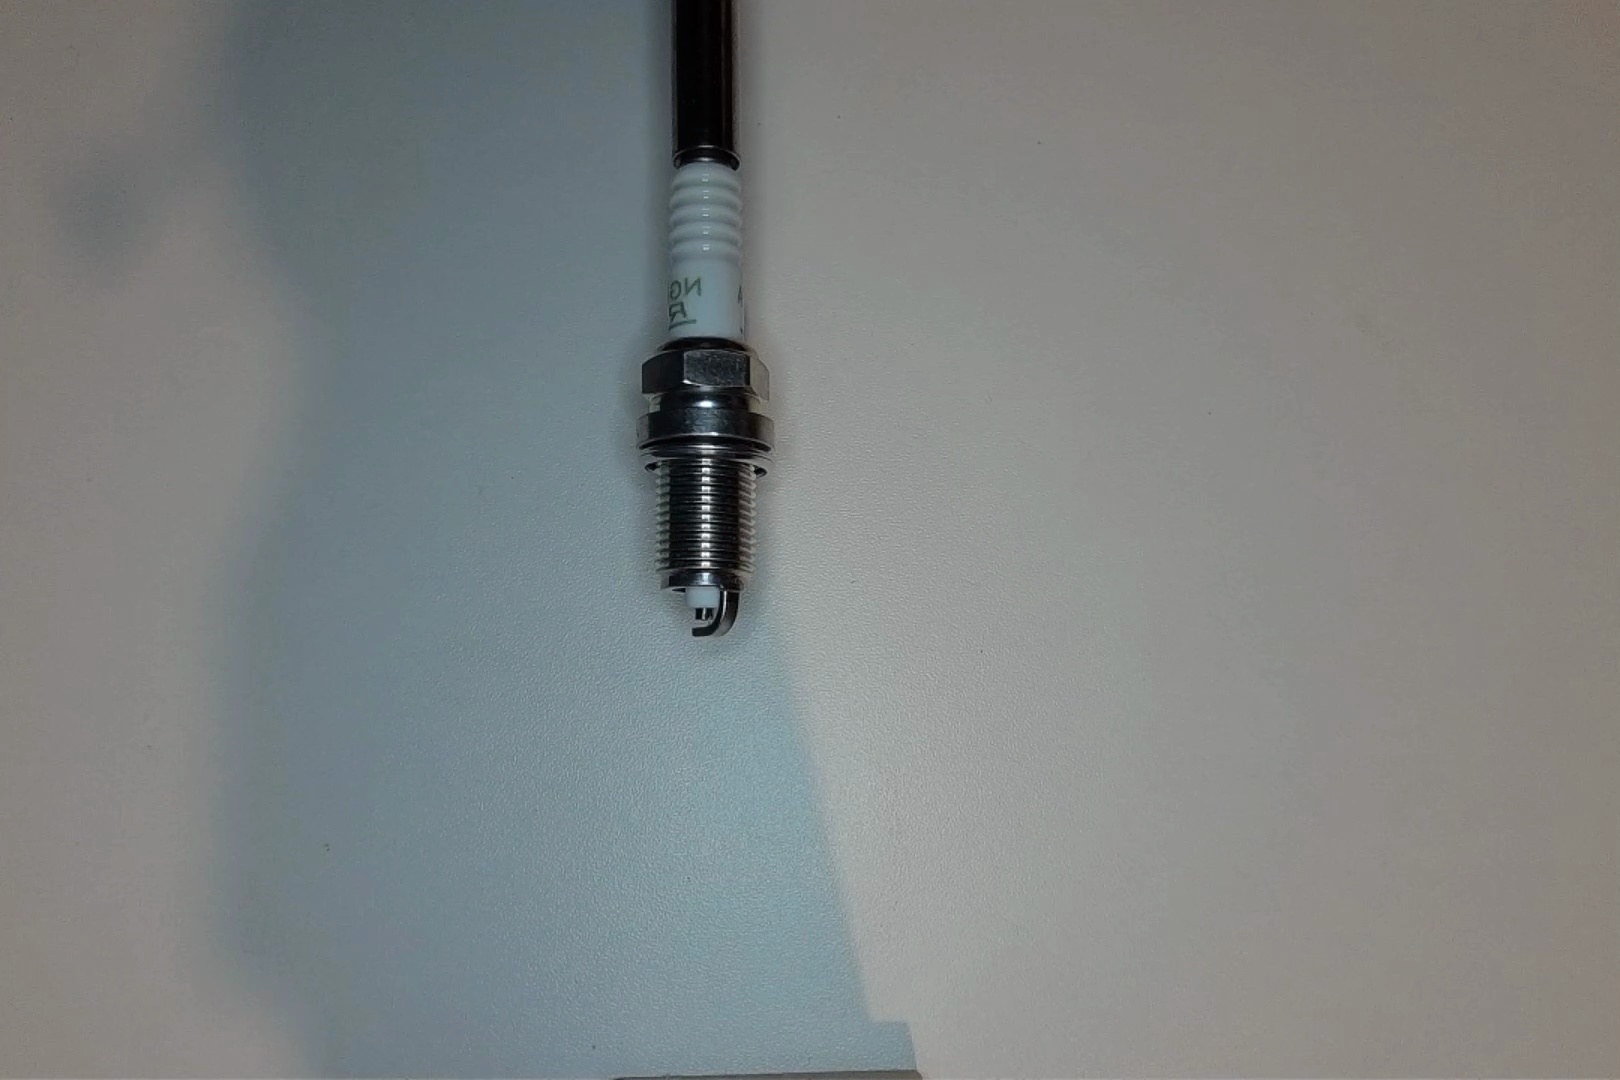
Label: no anomaly